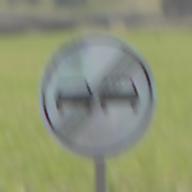
Verkehrszeichen: EndeUeberholverbot
Umgebung: Outdoor, Nature
Tageszeit: MorningAfternoon
Wetter: PartlyCloudy
Licht: Natural
Jahreszeit: NotSpecified
Kontrast: HighContrast